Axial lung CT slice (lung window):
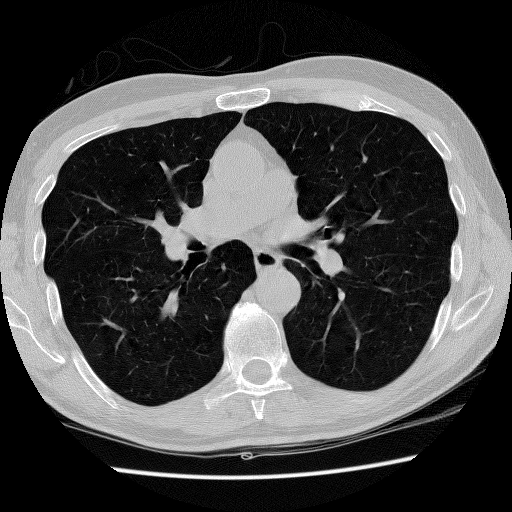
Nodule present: no